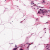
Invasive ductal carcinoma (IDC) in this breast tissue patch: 0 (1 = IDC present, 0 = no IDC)